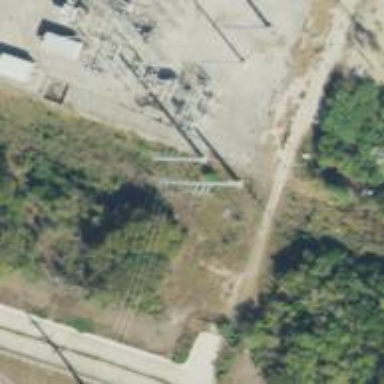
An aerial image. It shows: Power tower.